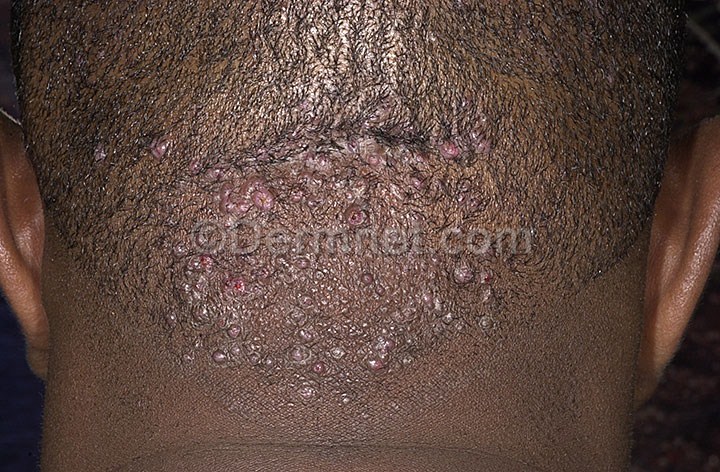
Disease: Hair Loss Photos Alopecia and other Hair Diseases